Question: When i try to Register on my website this error appears Strict standards: Only variables should be passed by reference. Can you see what is wrong with my code?

'''
public static function create(user $user){
$conn= DataBase::getDB();
$stmt=$conn->prepare("INSERT INTO 'institute'.'user' ('id', 'name', 'surname', 'username', 'password', 'email', 'registration_number') "
. "VALUES ('', :name, :surname, :username, :password, :email, :registration_number)");
$stmt->bindParam(':name', $user->getName());
$stmt->bindParam(':surname', $user->getSurname());
$stmt->bindParam(':username', $user->getUsername());
$stmt->bindParam(':password', $user->getpassword());
$stmt->bindParam(':email', $user->getEmail());
$stmt->bindParam(':registration_number', $user->getRegistration_number());
$stmt->execute();
}
'''
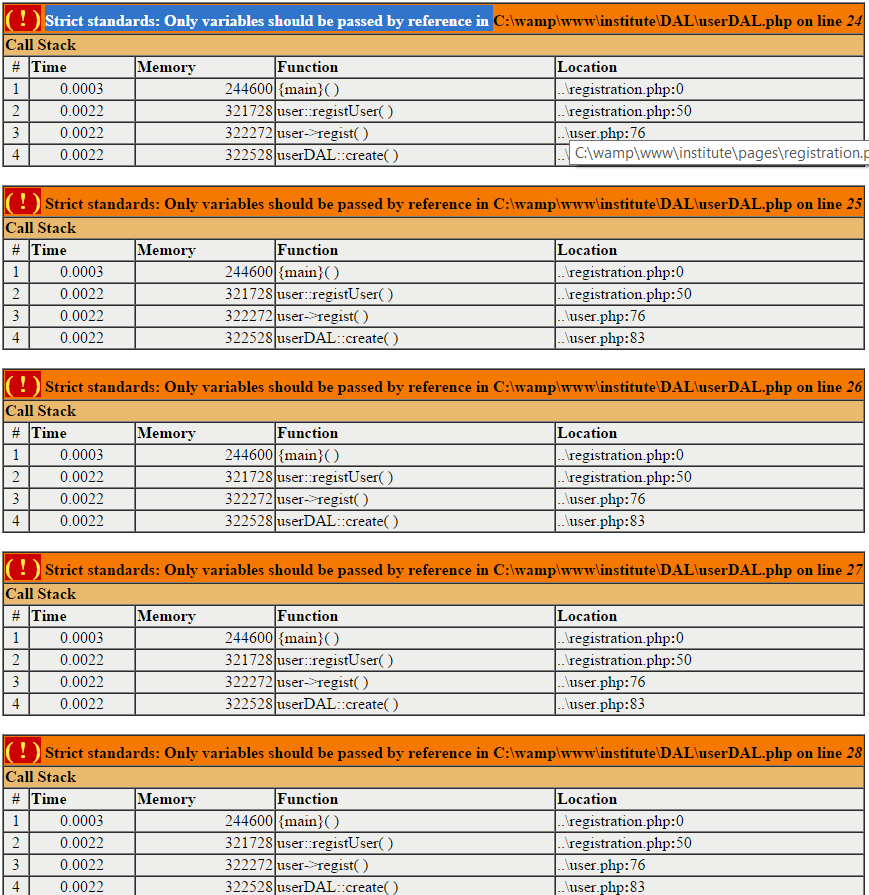
Answer: <URL>
'''
public bool PDOStatement::bindParam ( mixed $parameter , mixed &$variable [, int $data_type = PDO::PARAM_STR [, int $length [, mixed $driver_options ]]] )
'''
Notice the second variable is of type mixed and is passed by reference.
In your case, you are trying to pass a function into that variable. Functions cannot be passed by reference.
You will need to change your code to either treat those as class properties or you'll need to set them as variables before passing them to bindParam.
IE:
'''
$userName = $user->getName();
$stmt->bindParam(':name', $userName);
'''
You can, also, use bindValue:
<URL>